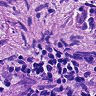
Metastatic tissue present: yes